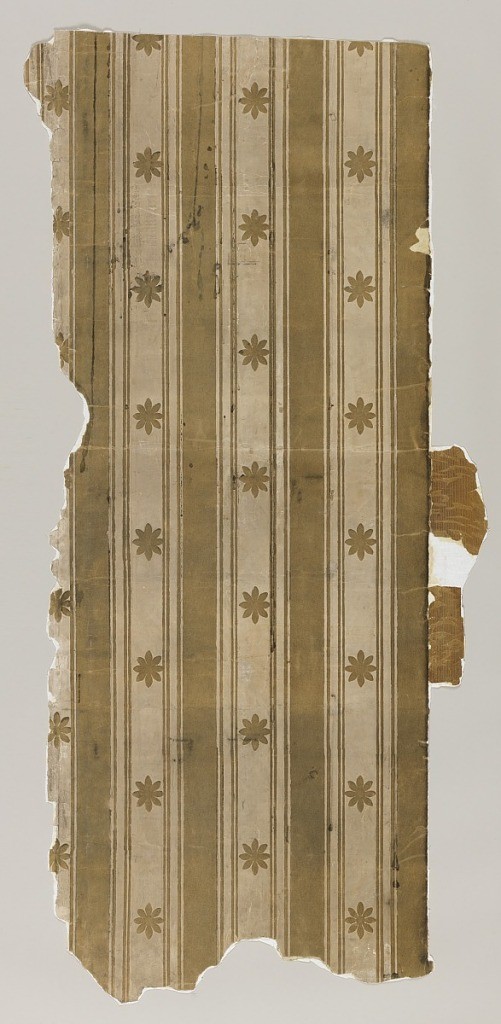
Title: Sidewall
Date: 1820–40
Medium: Block-printed and flocked
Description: Vertical flock stripes of two widths in lateral repeating pattern. Flock daisy forms in drop-repeating relationship are spaced along the stripes of ground color which are not flocked. Fragments of wood graining wallpaper adhere to one of the long sides. The back is lined with plain paper and mounted on burlap. Greenish-brown flock on beige ground.